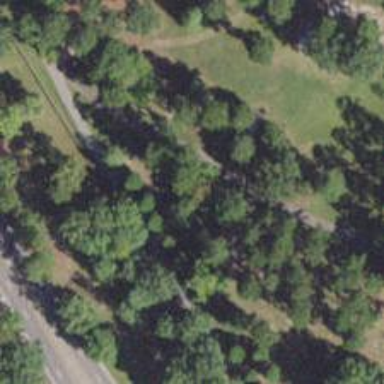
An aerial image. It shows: Disc golf hole.